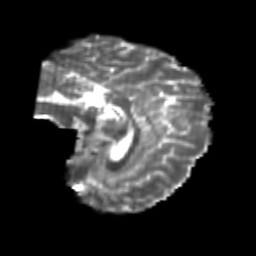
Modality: T2w
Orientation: sagittal
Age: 23
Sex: female
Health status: healthy
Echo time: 0.074 s